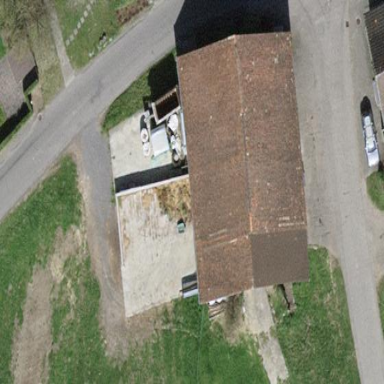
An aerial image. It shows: Farm building.